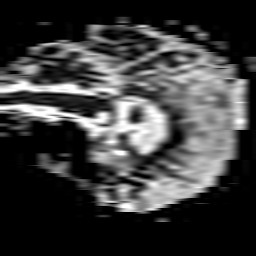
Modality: ADC
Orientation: sagittal
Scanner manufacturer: philips
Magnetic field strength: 3 T
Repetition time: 4.116 s
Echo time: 0.06134 s